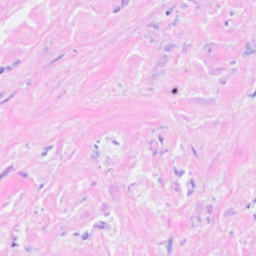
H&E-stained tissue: Breast